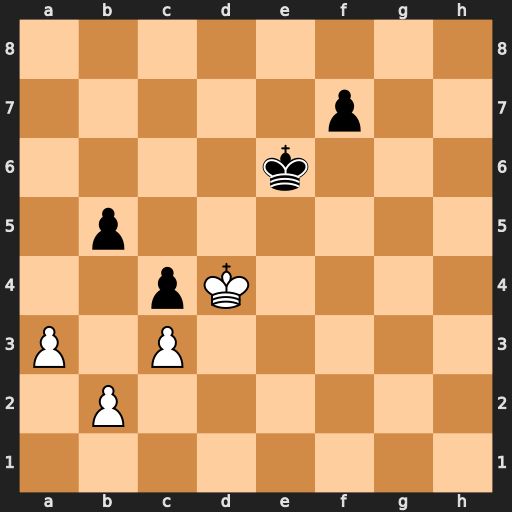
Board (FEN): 8/5p2/4k3/1p6/2pK4/P1P5/1P6/8
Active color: w
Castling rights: -
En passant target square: -
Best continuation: Kc5 Ke5 Kxb5 f5 a4 f4 a5 f3 a6 f2 a7 f1=Q a8=Q